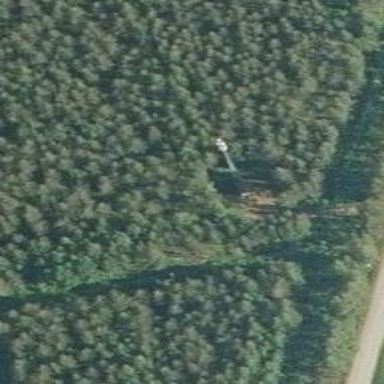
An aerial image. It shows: Communication mast tower.